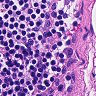
Metastatic tissue present: no